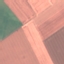
Land use / land cover: AnnualCrop